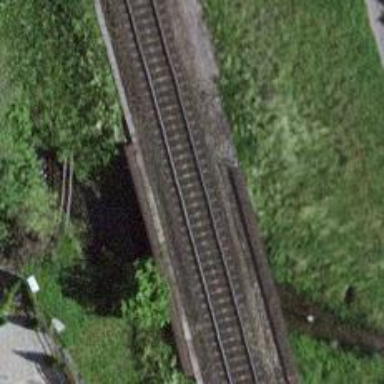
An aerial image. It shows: Bridge with electrified railway tracks featuring contact line.